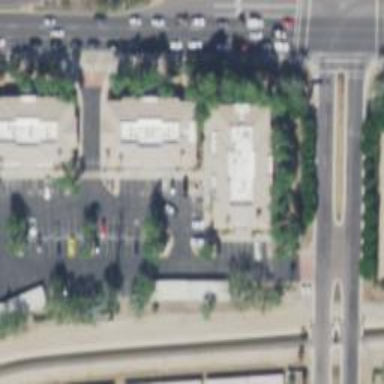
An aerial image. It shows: Healthcare clinic is depicted in the image.